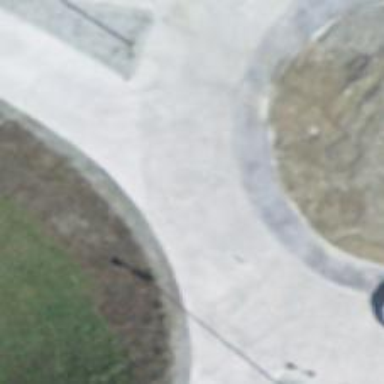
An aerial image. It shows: Primary highway with asphalt surface leading to roundabout.